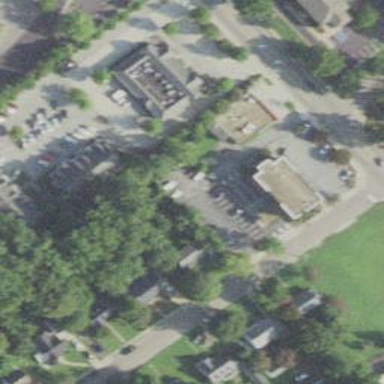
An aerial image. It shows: Parking area with surface.